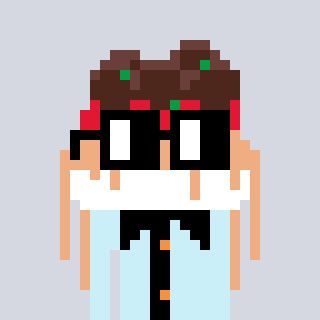
a pixel art character with square black glasses, a spaghetti-shaped head and a cold-colored body on a cool background